Question: I have a basic collection view with vertical scrolling, sections and variable amount of cells in each section. I need to adjust the width of each cell to fill available width of the view up to 4 cells, when I need to start next row of cells.
If a section has 1, 2, 3 or 4 cells, their width should be 1/1, 1/2, 1/3 or 1/4 of the view's width respectively. Sections with more then 4 cells should stretch 4 cells in one row and continue on the other row.
Do I need to subclass UICollectionViewFlowLayout for this or can I handle it in UICollectionViewController class and how?

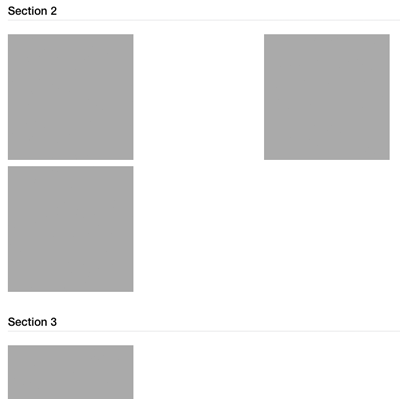
Answer: You should work with below two methods to change the column in one row
'''
- (UIEdgeInsets)collectionView:(UICollectionView *)collectionView layout:(UICollectionViewLayout*)collectionViewLayout insetForSectionAtIndex:(NSInteger)section
{
return UIEdgeInsetsMake(5,5,0,5);
}
- (CGSize)collectionView:(UICollectionView *)collectionView layout:(UICollectionViewLayout*)collectionViewLayout sizeForItemAtIndexPath:(NSIndexPath *)indexPath{
return CGSizeMake(75, 75);
}
'''